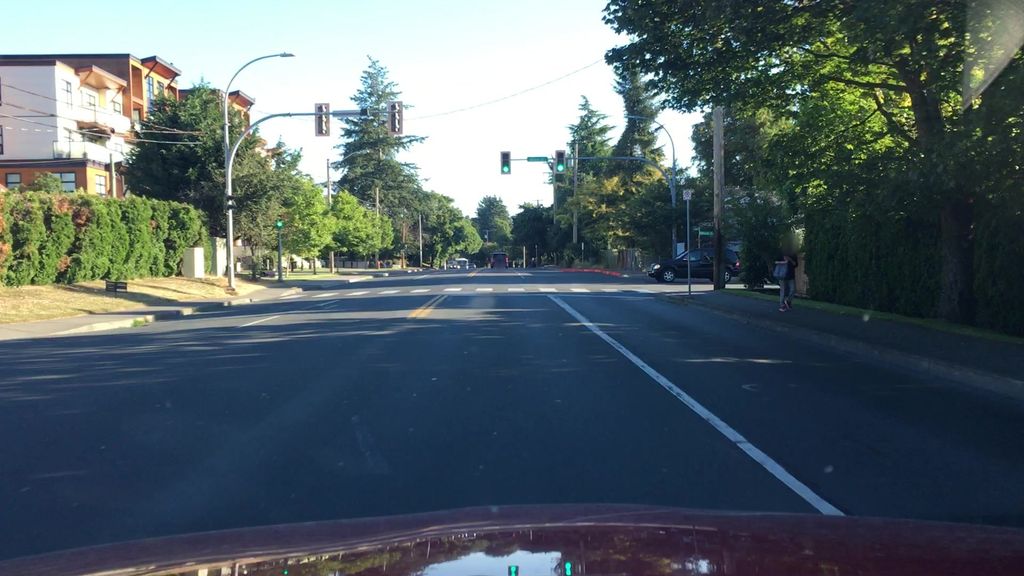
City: victoria